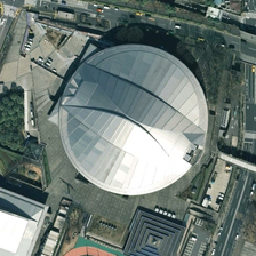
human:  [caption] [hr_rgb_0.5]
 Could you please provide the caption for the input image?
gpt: There is a parking lot, a road and an amusement park beside the circular conference center.

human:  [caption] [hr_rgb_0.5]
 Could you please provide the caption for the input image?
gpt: Next to the circular conference center are parking lots, streets and amusement parks.

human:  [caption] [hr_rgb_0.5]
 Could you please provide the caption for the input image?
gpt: There are parking lots, roads and amusement parks next to the circular conference center.

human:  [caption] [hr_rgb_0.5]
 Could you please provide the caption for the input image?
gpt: Next to the conference center, it is surrounded by parking lots, streets and amusement parks.

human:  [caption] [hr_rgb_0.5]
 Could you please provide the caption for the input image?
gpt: Next to the circular conference center, there are parking lots, roads and amusement parks.